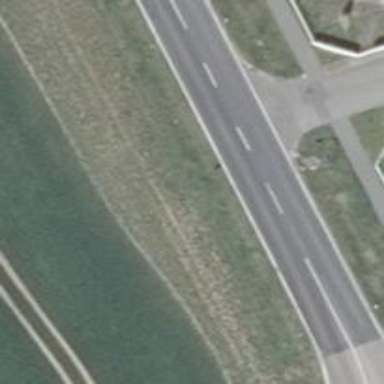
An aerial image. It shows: Secondary road with asphalt surface.